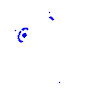
Particle: kaon